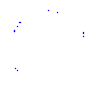
Particle: kaon